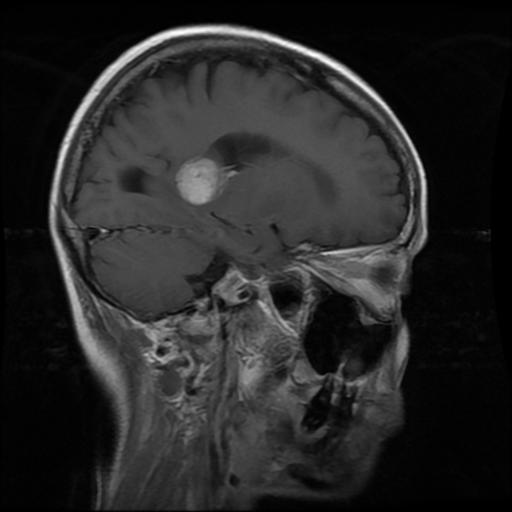
Label: meningioma